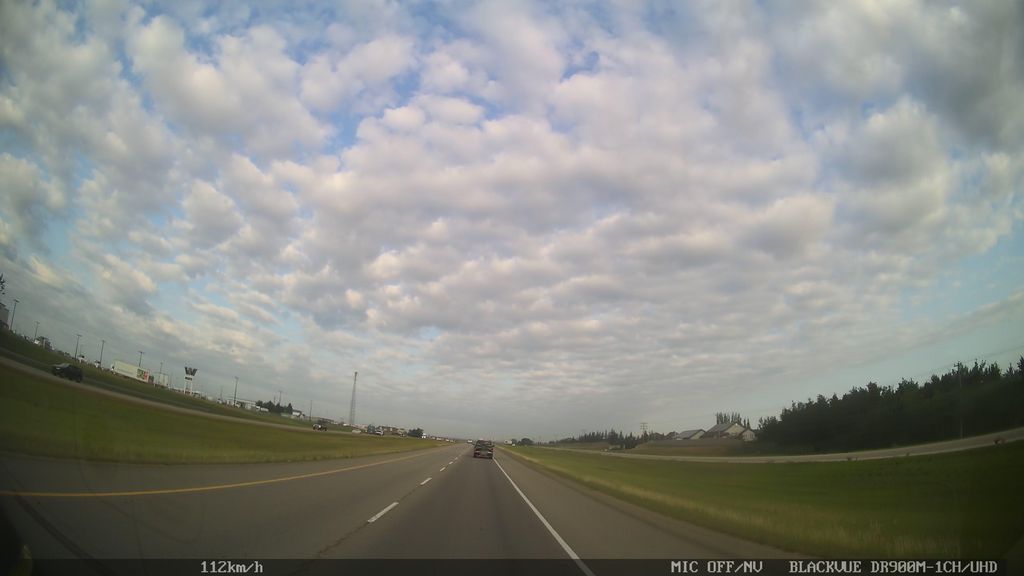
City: edmonton